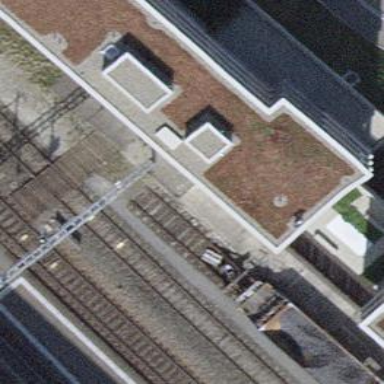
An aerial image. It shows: Railway buffer stop.